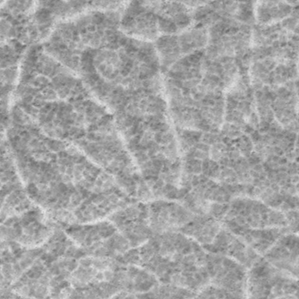
Label: frost